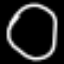
Label: squiggle